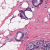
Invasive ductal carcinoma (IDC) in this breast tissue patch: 0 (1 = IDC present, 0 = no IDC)